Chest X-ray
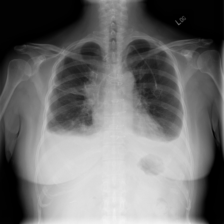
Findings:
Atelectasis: negative
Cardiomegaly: negative
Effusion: negative
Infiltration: negative
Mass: negative
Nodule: negative
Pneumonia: negative
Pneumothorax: negative
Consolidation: negative
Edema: negative
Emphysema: negative
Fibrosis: negative
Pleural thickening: negative
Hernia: negative